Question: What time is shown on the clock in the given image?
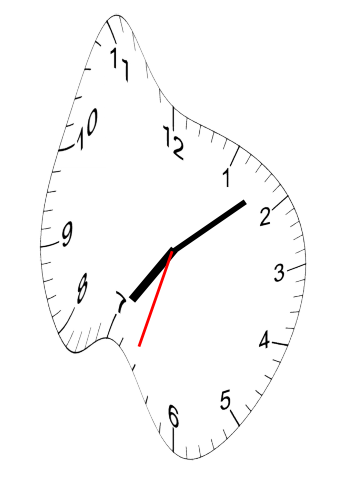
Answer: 07:08:33